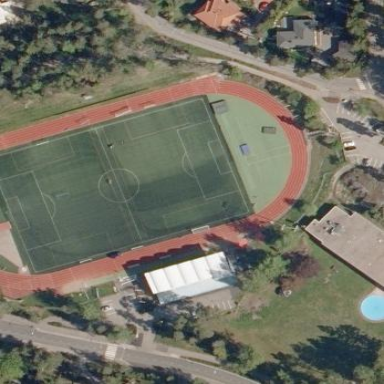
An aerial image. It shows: Soccer pitch designated for leisure and sports activities.